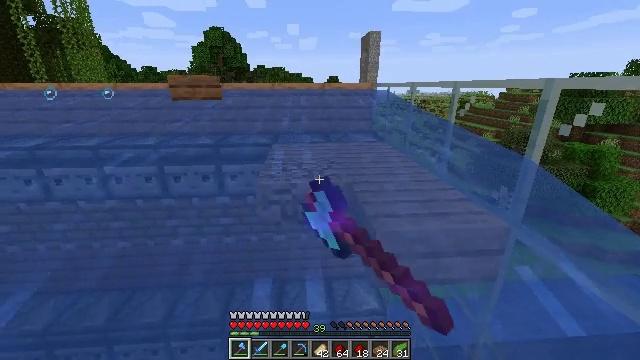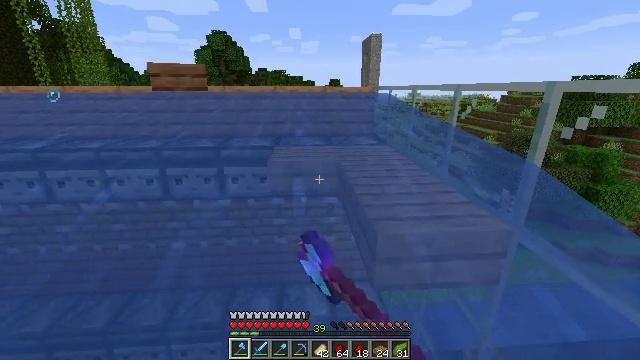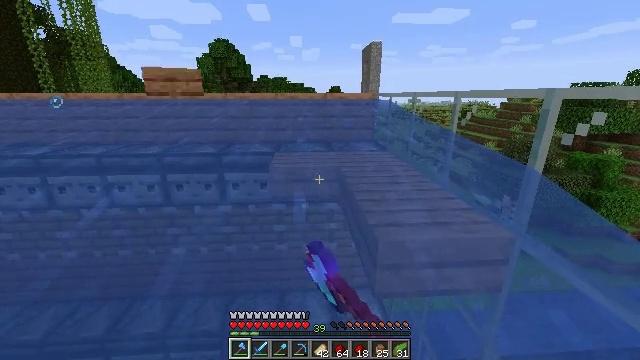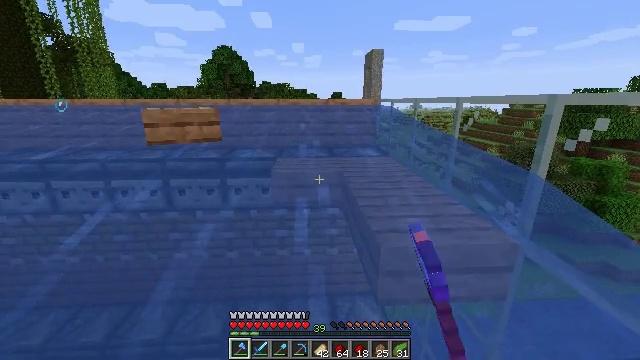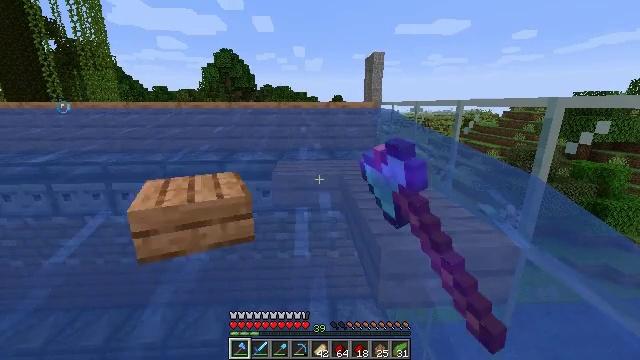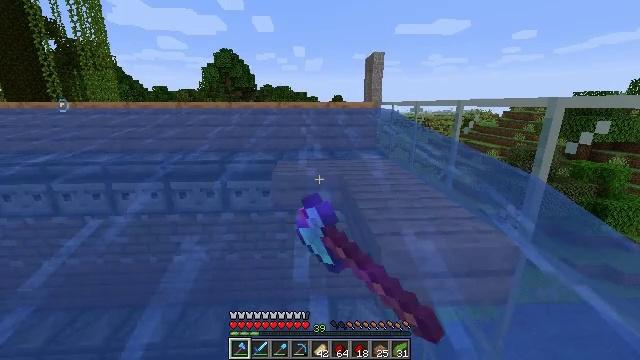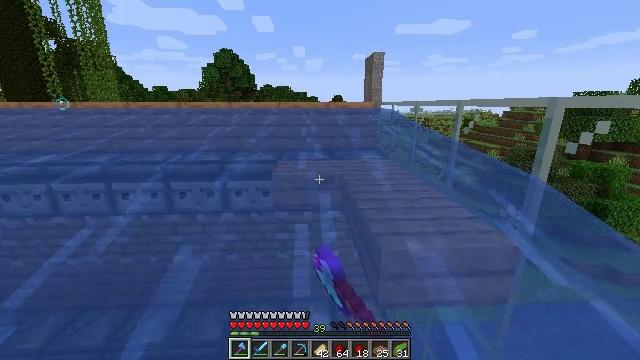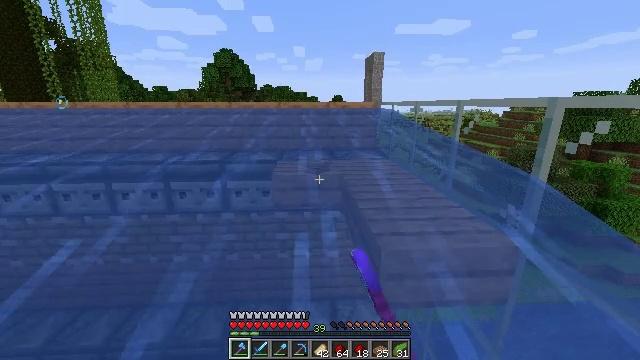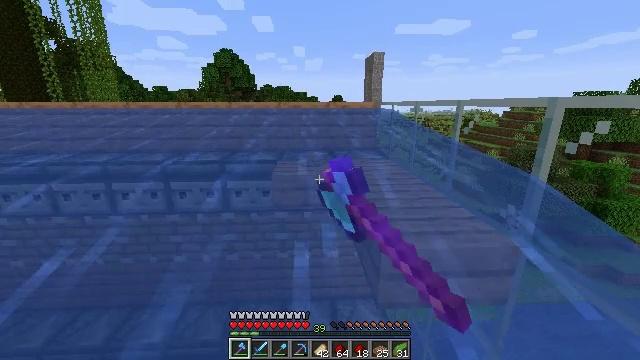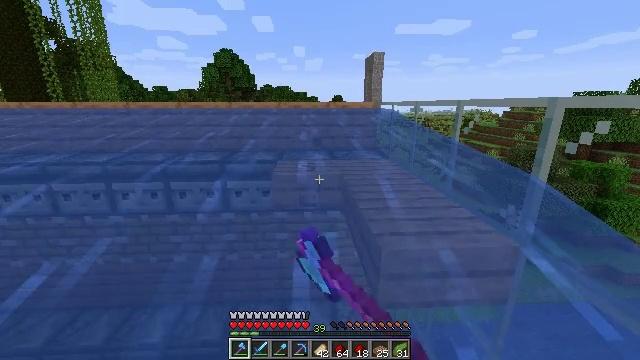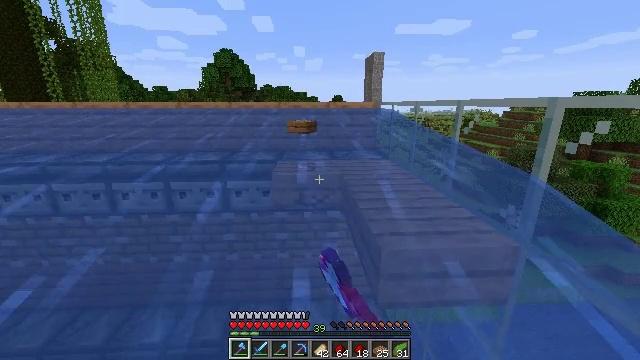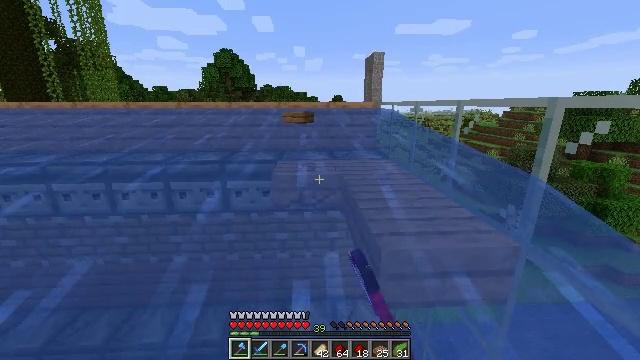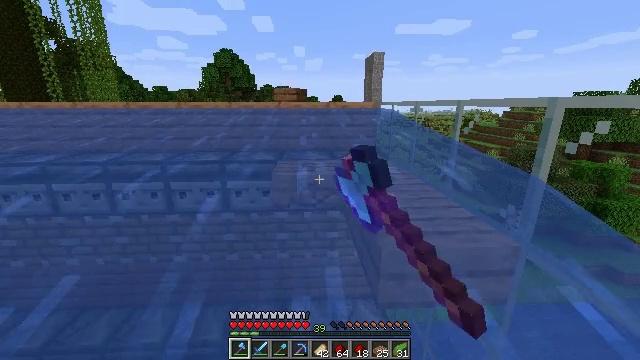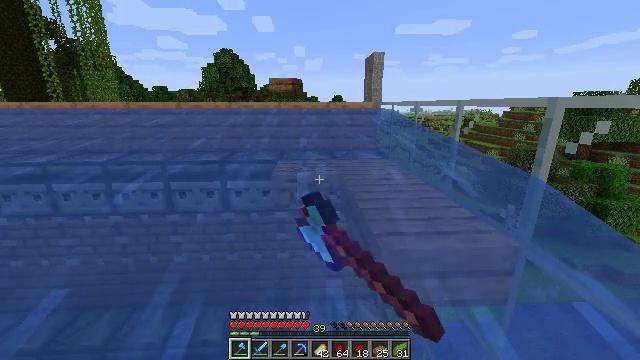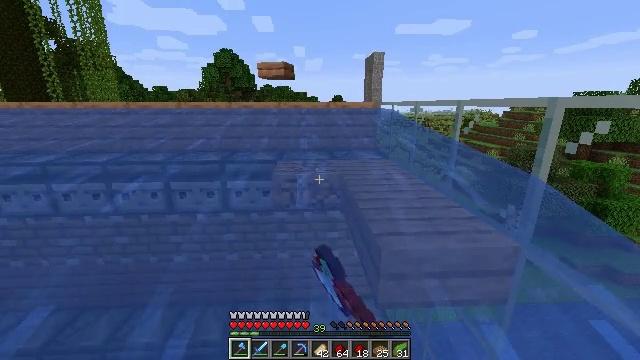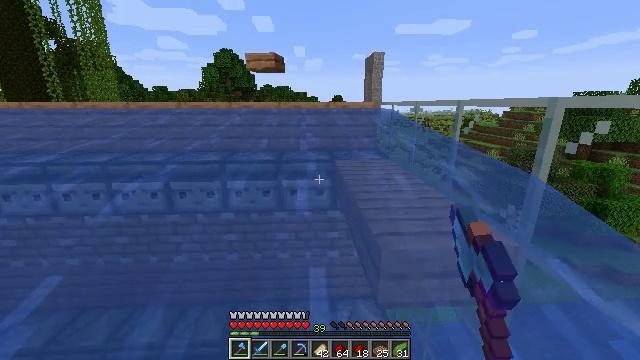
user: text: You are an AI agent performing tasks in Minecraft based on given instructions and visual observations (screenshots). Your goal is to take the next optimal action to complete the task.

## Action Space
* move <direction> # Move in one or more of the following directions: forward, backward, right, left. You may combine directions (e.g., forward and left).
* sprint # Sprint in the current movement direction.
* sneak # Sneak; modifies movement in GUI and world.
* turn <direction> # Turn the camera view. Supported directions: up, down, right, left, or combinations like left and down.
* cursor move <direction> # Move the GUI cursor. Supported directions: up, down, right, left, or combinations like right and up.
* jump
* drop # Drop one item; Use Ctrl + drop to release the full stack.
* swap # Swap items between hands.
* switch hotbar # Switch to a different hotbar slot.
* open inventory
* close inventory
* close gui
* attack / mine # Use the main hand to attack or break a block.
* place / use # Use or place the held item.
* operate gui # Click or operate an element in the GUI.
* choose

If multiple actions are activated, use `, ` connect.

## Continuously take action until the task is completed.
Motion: motion action
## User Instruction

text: Break the jungle slab to collect it.
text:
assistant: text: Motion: sneak, attack / mine
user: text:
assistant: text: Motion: sneak, turn up, attack / mine
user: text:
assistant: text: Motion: sneak, turn up, attack / mine
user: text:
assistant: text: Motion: sneak, attack / mine
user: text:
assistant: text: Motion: sneak, attack / mine
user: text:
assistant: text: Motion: sneak, attack / mine
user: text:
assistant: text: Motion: sneak, attack / mine
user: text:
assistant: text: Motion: sneak, attack / mine
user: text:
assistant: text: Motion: sneak, attack / mine
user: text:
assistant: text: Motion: sneak, attack / mine
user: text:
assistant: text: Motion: sneak, attack / mine
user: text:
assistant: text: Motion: sneak, attack / mine
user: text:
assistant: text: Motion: sneak, attack / mine
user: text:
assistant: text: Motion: sneak, attack / mine
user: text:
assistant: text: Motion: sneak, attack / mine
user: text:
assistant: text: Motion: sneak, attack / mine
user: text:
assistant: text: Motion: move right, sneak, turn down, attack / mine
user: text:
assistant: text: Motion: move right, sneak, turn down
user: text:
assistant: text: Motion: move right, sneak, turn right and down
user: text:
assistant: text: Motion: move right, sneak, turn right and down
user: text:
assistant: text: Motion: move right, sneak
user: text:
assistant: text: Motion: move right, sneak
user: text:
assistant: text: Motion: move right, sneak
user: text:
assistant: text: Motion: move right, sneak
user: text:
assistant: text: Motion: move right, sneak
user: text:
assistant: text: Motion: move right, sneak, attack / mine
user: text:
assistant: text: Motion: move right, sneak, attack / mine
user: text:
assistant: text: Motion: move right, sneak, turn left, attack / mine
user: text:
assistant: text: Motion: sneak, attack / mine
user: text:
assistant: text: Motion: sneak, attack / mine